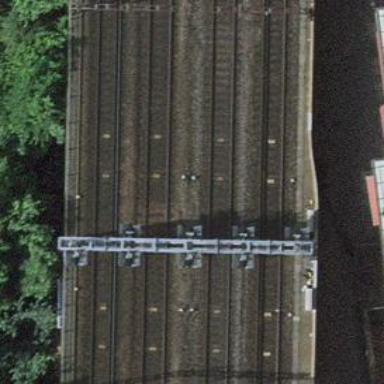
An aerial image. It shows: Railway signal.